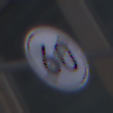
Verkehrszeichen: EndeGeschwindigkeit60
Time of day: MorningAfternoon
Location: Outdoor (Urban)
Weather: PartlyCloudy
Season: NotSpecified
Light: Natural